Question: I want to make UITextview like in the Facebook comment view. How can I do it without using any external libraries?
Here is example image:

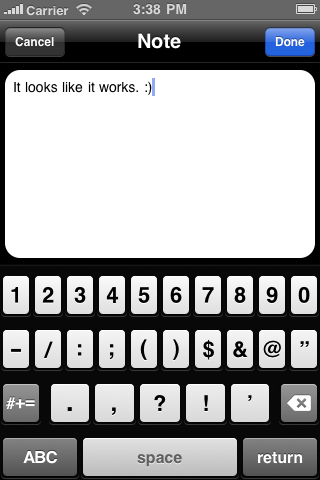
Answer: - 'UITextField'- Then, you only need two more views :- - a white one which will be the background of your text field, which you programmatically apply the following code to (don't forget to '#import <QuartzCore/QuartzCore.h>' first):'view.layer.cornerRadius = 10;'